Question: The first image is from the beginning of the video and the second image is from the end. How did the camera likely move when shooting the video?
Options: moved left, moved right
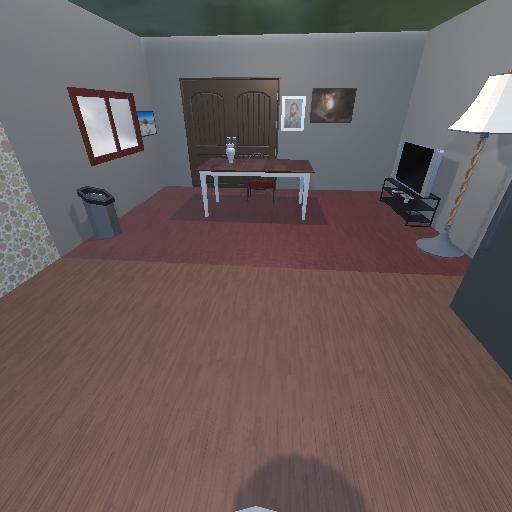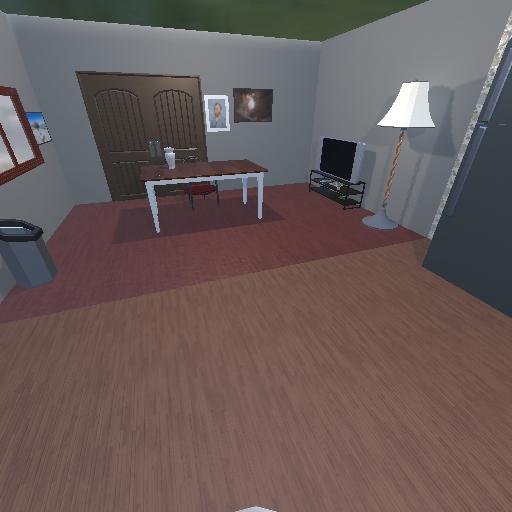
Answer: moved left